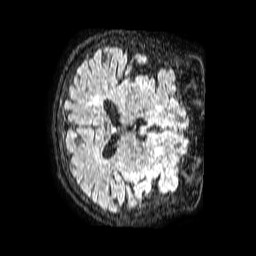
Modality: FLAIR
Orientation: axial
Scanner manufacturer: philips
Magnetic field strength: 1.5 T
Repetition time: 4.8 s
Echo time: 0.3 s